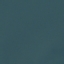
Land use / land cover: SeaLake